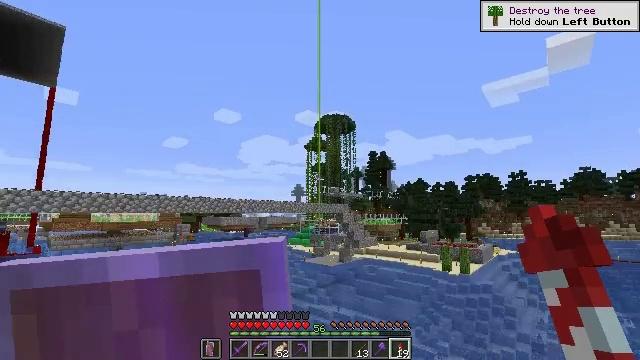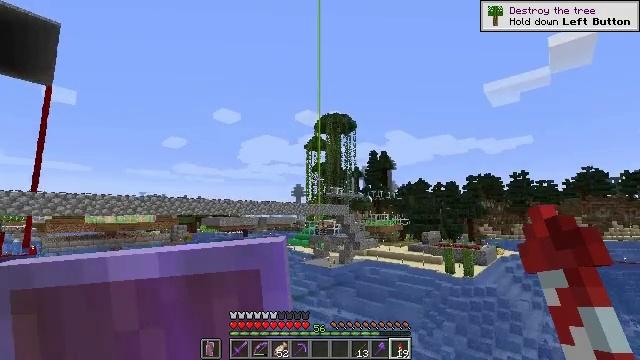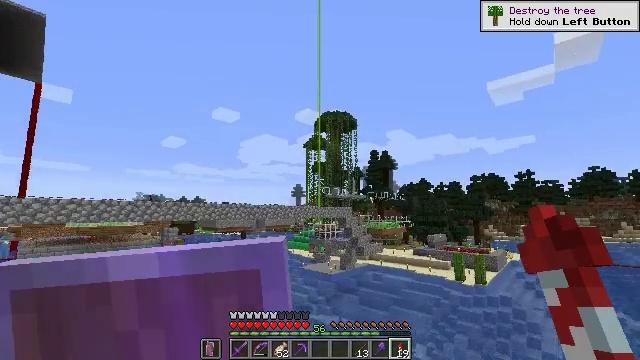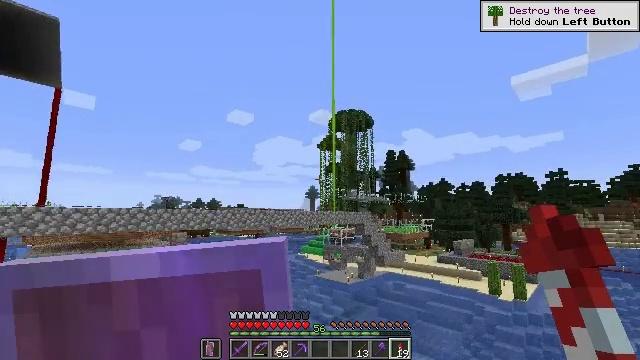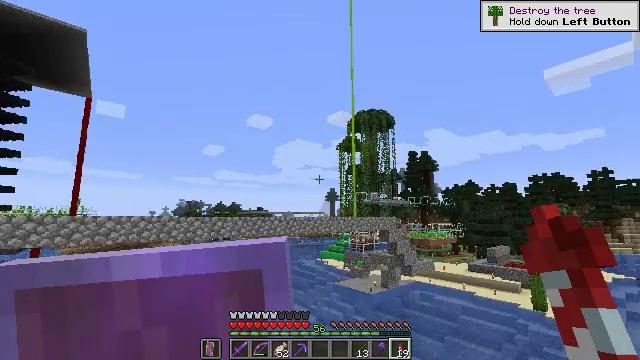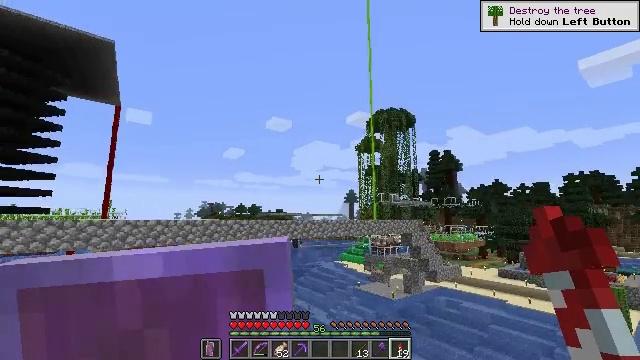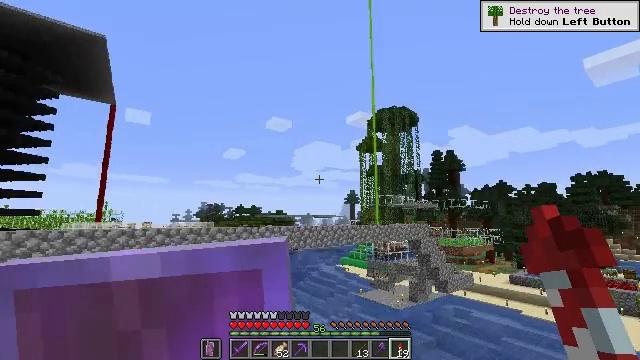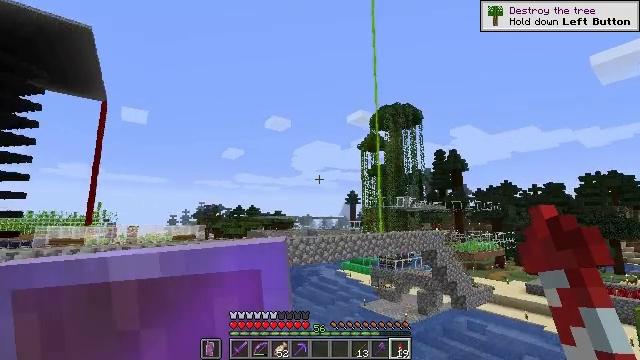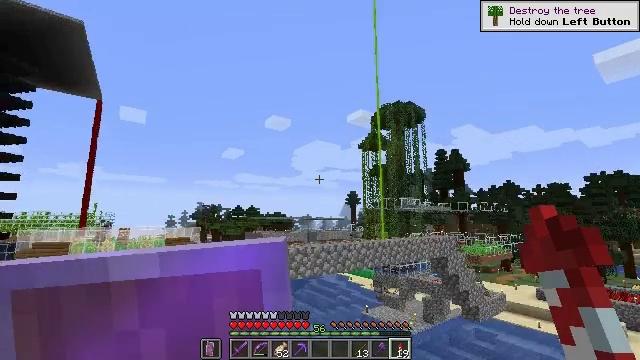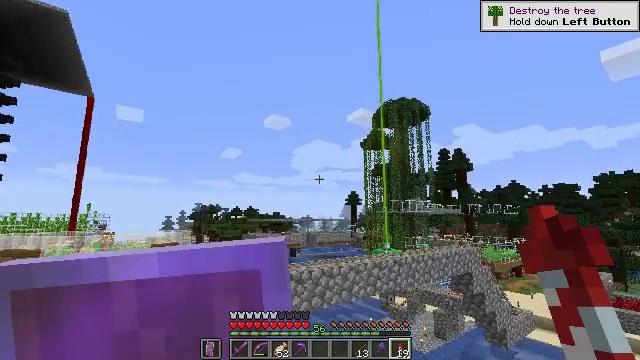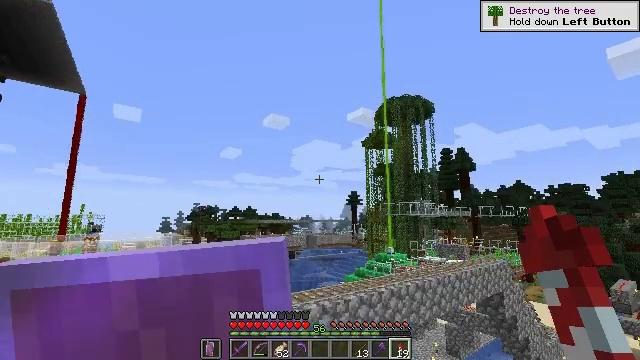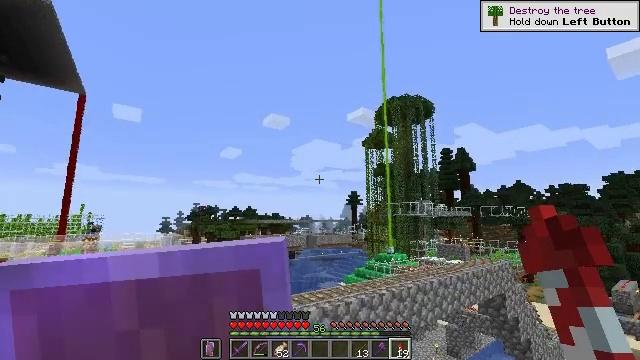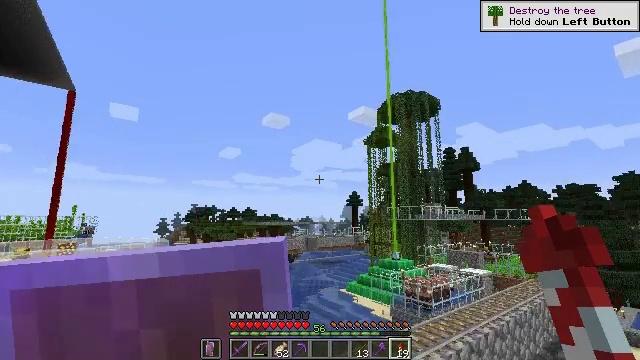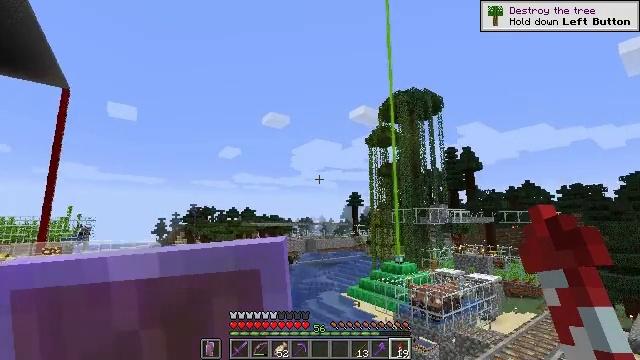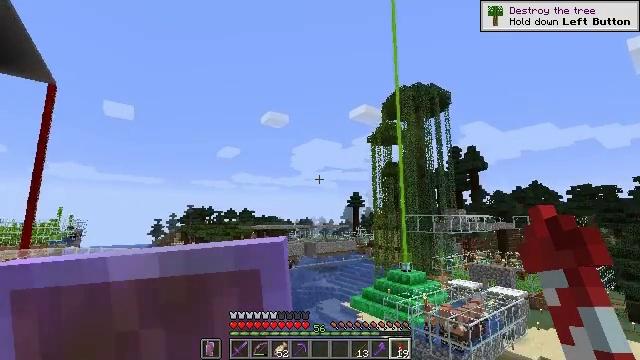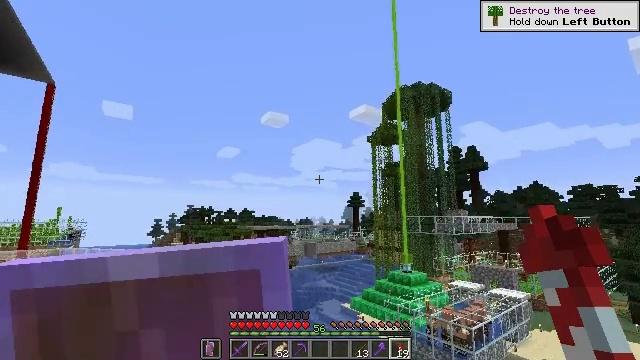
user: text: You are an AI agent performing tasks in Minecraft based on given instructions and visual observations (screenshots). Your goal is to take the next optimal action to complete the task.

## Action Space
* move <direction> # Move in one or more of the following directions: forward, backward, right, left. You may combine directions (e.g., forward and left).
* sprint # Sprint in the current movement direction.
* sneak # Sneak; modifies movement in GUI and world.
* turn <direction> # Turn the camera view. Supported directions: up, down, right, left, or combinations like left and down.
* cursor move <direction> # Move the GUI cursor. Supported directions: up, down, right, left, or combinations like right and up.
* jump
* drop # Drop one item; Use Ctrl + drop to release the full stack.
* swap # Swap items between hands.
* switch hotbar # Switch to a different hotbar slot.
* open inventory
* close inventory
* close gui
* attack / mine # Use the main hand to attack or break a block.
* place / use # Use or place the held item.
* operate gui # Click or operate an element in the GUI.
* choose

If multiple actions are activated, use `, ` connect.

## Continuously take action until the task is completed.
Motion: motion action
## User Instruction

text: Utilize the crafting table to make paper.
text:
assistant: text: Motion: no_op
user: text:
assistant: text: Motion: no_op
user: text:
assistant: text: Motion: turn left
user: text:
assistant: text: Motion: turn left
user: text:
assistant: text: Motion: turn left
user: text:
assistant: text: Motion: no_op
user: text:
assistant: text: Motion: no_op
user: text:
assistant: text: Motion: no_op
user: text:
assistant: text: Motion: no_op
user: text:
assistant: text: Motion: no_op
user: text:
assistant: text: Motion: no_op
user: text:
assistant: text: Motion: no_op
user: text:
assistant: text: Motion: no_op
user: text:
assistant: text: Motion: no_op
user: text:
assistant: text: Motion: no_op
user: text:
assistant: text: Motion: no_op
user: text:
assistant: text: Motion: no_op
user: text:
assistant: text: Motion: turn left
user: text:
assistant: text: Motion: turn left
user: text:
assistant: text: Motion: no_op
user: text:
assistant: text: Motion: no_op
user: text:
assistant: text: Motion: turn left
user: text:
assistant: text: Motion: no_op
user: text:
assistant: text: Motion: no_op
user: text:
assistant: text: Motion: no_op
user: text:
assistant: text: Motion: no_op
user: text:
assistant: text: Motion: no_op
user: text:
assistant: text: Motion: turn left
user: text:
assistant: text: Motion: turn left
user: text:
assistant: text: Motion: turn left and down